Aerial crown-view tile of a tropical tree (Barro Colorado Island, Panama), acquired 20250414:
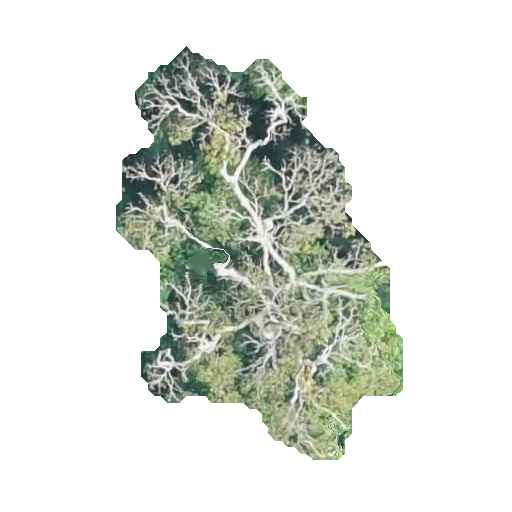
Species: Trattinnickia aspera
GBIF accepted scientific name: Trattinnickia aspera
Crown area: 111.94 m²